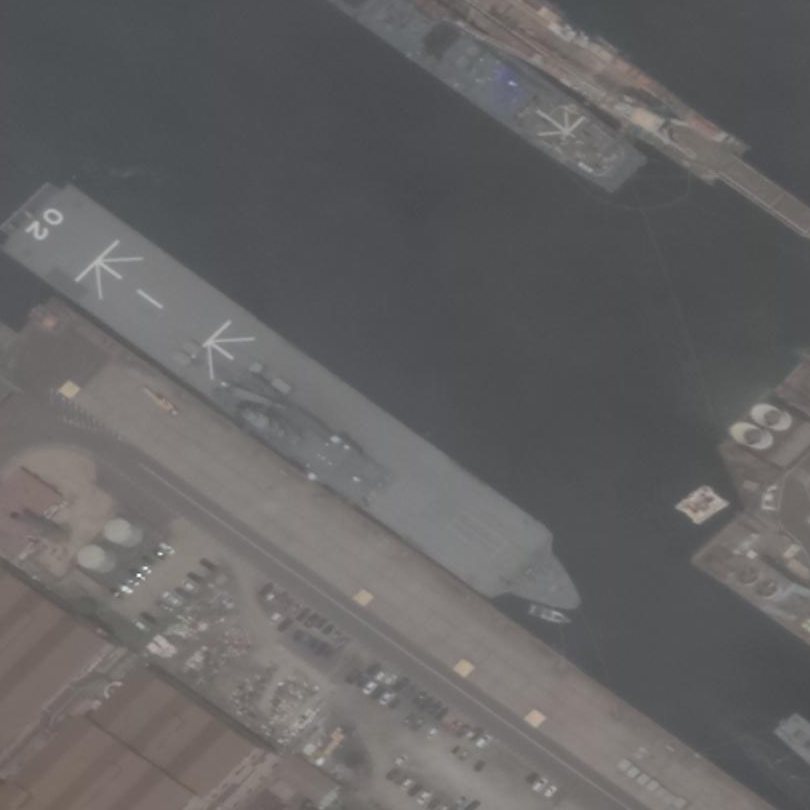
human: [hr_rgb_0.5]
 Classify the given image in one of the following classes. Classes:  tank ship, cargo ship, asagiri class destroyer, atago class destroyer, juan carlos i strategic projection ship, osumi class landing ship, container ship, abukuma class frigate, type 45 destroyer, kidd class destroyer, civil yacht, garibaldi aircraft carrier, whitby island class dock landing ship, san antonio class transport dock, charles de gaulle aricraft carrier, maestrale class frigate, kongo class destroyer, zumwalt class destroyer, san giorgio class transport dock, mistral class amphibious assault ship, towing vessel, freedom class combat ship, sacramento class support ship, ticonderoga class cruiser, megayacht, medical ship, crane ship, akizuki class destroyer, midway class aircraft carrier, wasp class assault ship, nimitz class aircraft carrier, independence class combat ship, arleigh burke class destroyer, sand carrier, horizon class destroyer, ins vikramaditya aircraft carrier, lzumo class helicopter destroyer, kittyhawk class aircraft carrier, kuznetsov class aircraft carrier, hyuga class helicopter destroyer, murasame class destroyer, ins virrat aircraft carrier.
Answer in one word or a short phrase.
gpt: Osumi class landing ship